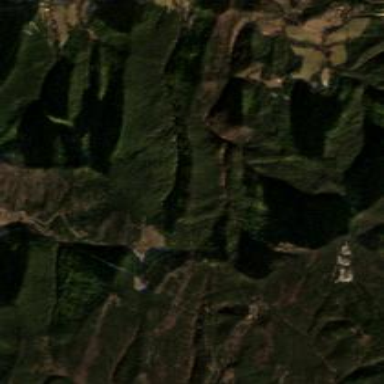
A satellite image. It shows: Forest with mix of leaf types.